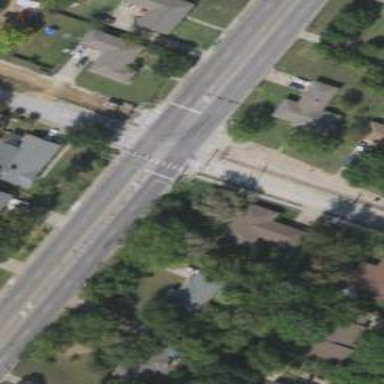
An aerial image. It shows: Marked footway crossing with zebra markings.